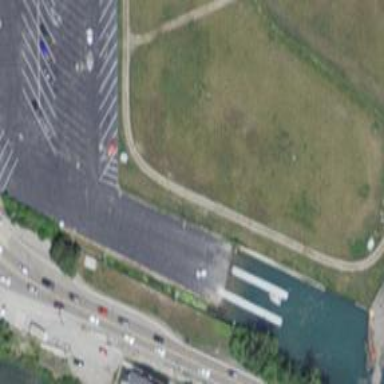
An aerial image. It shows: This slipway is service road leading to leisure land area.